Question: '''
$res=mysql_query($qry);
while($row= mysql_fetch_array($res))
{
echo "<tr><td>".$row['Food_Name']."</td>
<td>".$row['Price']."</td>
<td><input type='text' name='qty". $row['code']."[]' size='2'/></td>
<td><input type='text' name='amt". $row['code']."[]' size='2'/></td>
</tr>
}
'''

I have write this code to display the food_name and price, and display two textboxes for qty and amt.
Now I need to calculate price*qty and display the result in amt box.
please help., javascript, php, ajax, jquery anything only the result should appear. The table is displaing on a popupoverlay jquery.
'''
<tr>
<td>Mutton Kasha</td>
<td>250</td>
<td><input type='text' name='qtySPJ1[]' size='2'/></td>
<td><input type='text' name='amtSPJ1[]' size='2'/></td>
</tr>
<tr>
<td>Mutton Butter Masala</td>
<td>850</td>
<td><input type='text' name='qtySPJ1[]' size='2'/></td>
<td><input type='text' name='amtSPJ1[]' size='2'/></td>
</tr>
'''
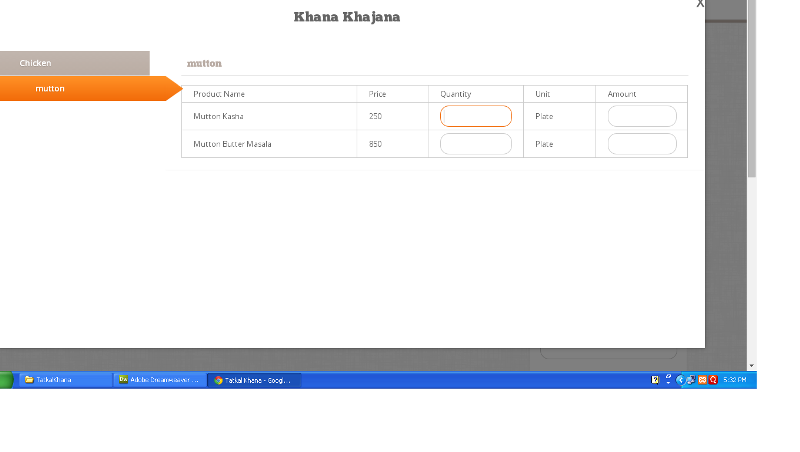
Answer: This will give you a basic idea of what you can do:
'''
$('input.qty').change(function(){
var $tr = $(this).closest('tr');
var price = parseFloat($tr.find('td').eq(1).text());
var amt = parseInt($(this).val());
$(this).closest('tr').find('input.amt').val(amt * price);
});
'''
<URL>
This listens for changes to inputs with class="qty" and updates the amount accordingly.